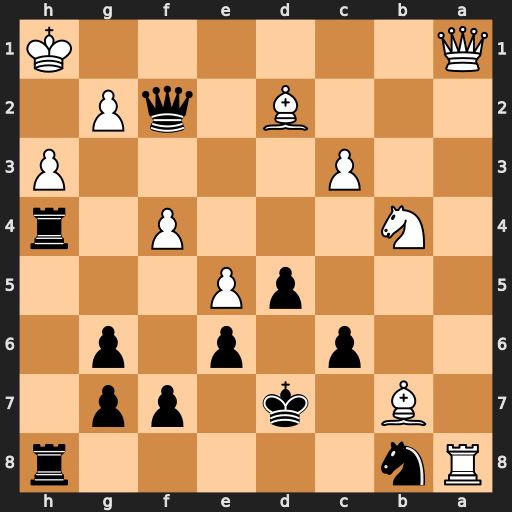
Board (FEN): Rn5r/1B1k1pp1/2p1p1p1/3pP3/1N3P1r/2P4P/3B1qP1/Q6K
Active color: b
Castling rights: -
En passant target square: -
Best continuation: Rxh3+ gxh3 Rxh3#